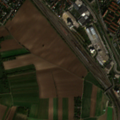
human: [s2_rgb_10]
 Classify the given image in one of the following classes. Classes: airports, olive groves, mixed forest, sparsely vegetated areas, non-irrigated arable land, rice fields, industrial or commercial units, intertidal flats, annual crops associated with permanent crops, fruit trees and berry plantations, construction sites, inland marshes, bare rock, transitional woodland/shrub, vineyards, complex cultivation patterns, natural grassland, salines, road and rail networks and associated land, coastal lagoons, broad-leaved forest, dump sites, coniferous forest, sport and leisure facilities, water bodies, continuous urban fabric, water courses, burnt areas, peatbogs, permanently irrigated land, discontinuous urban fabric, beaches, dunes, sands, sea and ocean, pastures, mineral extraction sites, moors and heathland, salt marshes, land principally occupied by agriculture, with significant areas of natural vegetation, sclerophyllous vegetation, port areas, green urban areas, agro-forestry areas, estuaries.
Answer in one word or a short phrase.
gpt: discontinuous urban fabric, road and rail networks and associated land, non-irrigated arable land, vineyards